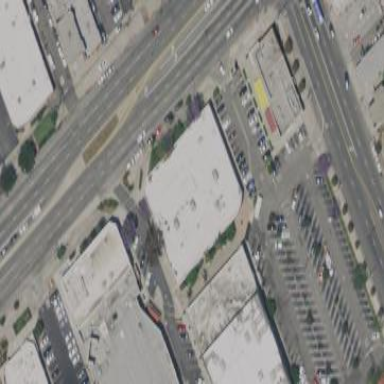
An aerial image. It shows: Retail building that houses pharmacy.